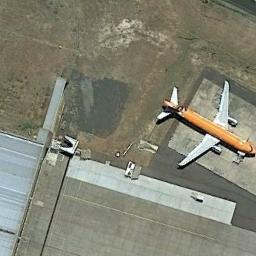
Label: airplane